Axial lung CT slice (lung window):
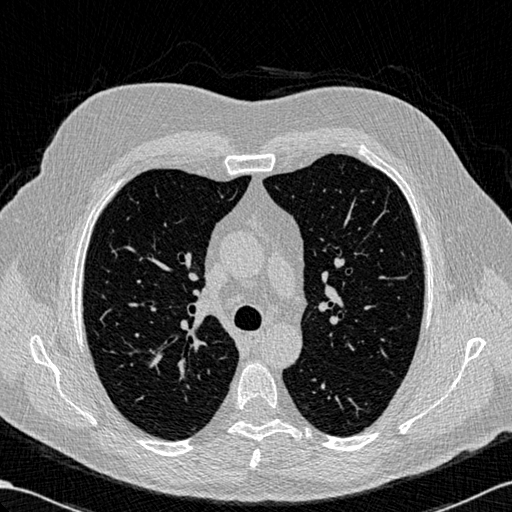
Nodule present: no